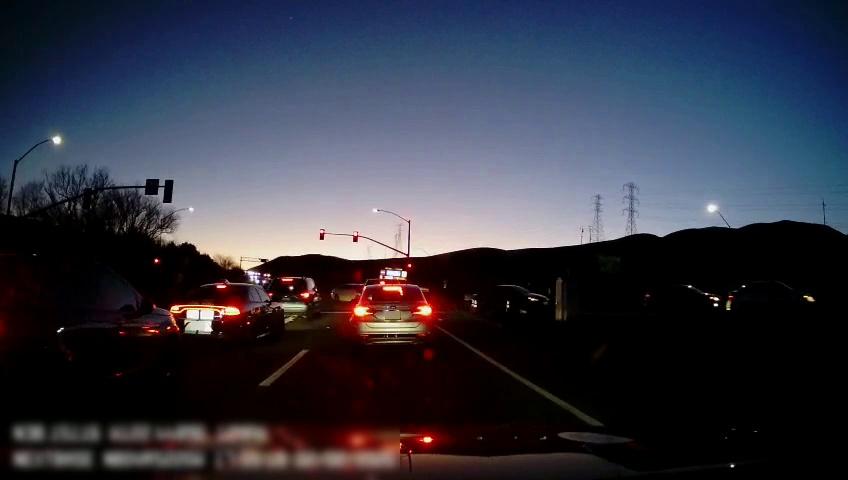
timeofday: Dusk/Dawn/Twilight
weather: Other
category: Drivable Space
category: Drivable Space
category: Vehicles | SUV
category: Vehicles | Car
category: Vehicles | SUV
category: Vehicles | Car
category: Vehicles | Car
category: Vehicles | SUV
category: Vehicles | Car
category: Vehicles | SUV
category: Vehicles | Car
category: Lanes | Current Lane
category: Lanes | Alternate Lane
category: Traffic | Lights
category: Traffic | Lights
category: Traffic | Lights
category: Traffic | Lights